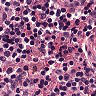
Metastatic tissue present: no